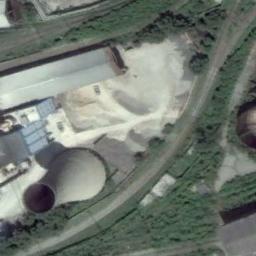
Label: thermal_power_station